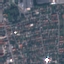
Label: Residential